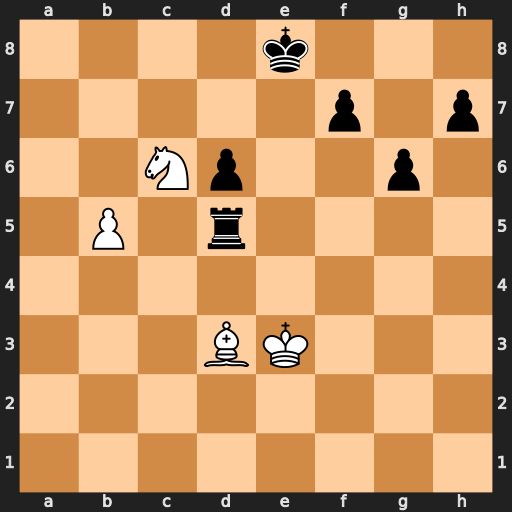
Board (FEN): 4k3/5p1p/2Np2p1/1P1r4/8/3BK3/8/8
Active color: w
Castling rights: -
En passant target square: -
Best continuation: b6 Kd7 b7